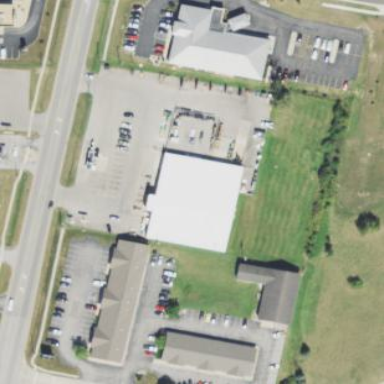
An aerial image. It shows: Retail building that serves as country store.